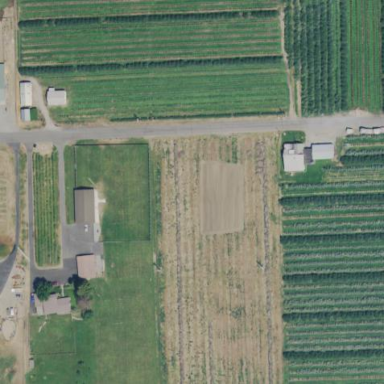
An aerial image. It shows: Orchard.